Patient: sex M, age 62
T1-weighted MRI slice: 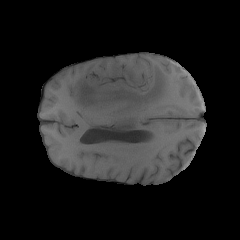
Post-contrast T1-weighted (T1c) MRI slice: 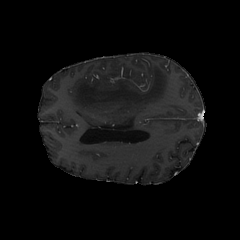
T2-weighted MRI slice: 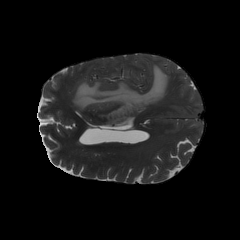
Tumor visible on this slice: yes
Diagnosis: Glioblastoma, IDH-wildtype
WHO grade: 4